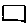
Label: square